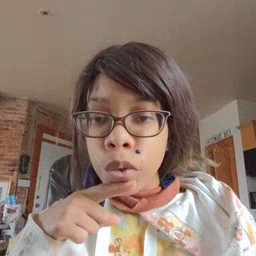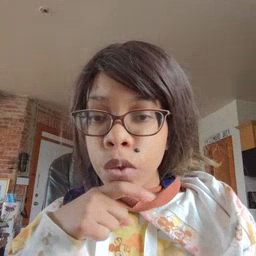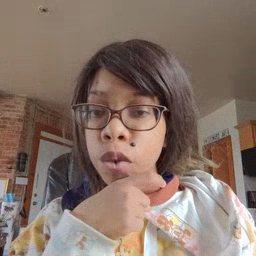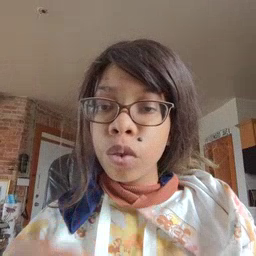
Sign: cereal